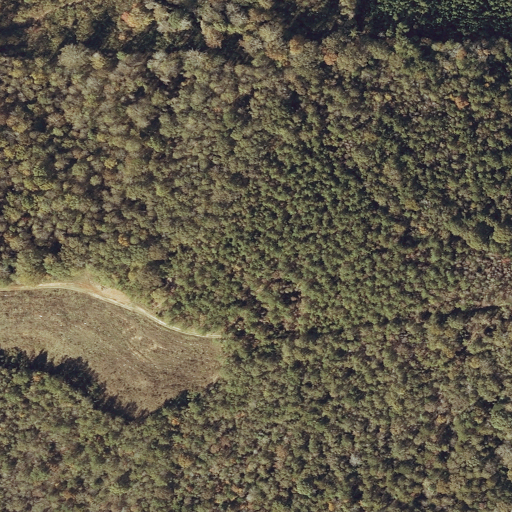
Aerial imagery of mountain in Alabama named Motes Hill containing deciduous forest, mixed forest, evergreen forest, and shrub